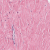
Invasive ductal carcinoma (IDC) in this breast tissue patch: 0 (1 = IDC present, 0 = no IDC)